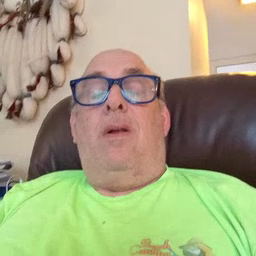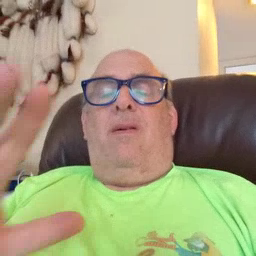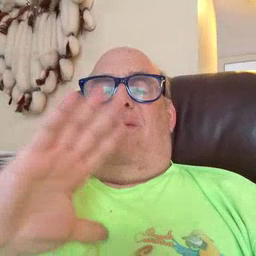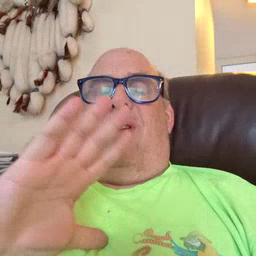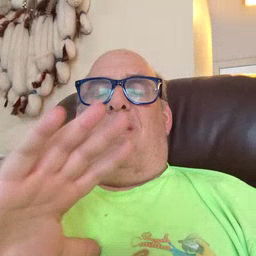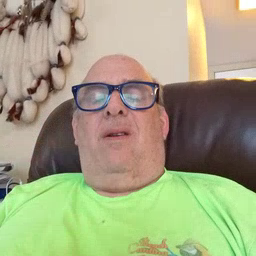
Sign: fine